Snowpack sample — Buffalo Mountain, Silverthorne, Colorado, USA (1/25/25, 10:11 AM MST)
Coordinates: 39.6222, -106.1139
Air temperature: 22 °F
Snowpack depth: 110 cm
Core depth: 40 cm
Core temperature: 46.4 °F
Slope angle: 12°, slope face: 102°
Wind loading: high
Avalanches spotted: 0
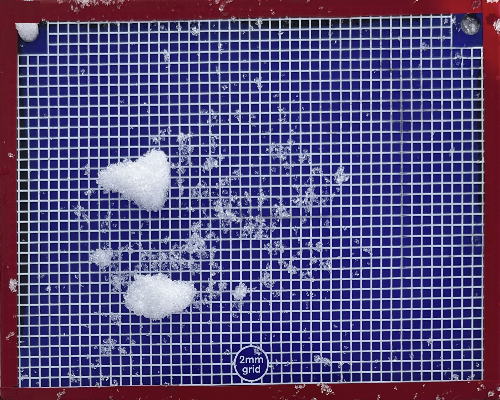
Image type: profile
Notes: No avalanches nearby, collected on the outskirts of a fire break 15 meters from the treeline, on way to Buffalo and Red Mountain